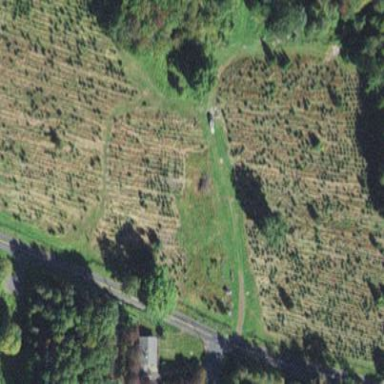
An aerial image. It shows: Plant nursery specializing in growing Christmas trees.